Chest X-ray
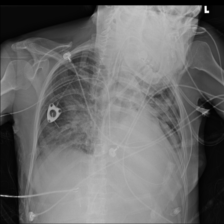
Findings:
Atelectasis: negative
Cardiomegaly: negative
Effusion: positive
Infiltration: negative
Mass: negative
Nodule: negative
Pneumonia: negative
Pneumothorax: negative
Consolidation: positive
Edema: negative
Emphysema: negative
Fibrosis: negative
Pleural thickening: negative
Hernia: negative